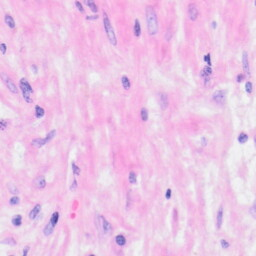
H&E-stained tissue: Kidney